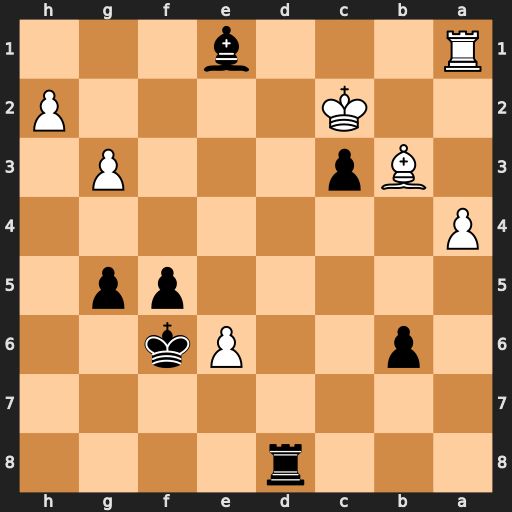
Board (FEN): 3r4/8/1p2Pk2/5pp1/P7/1Bp3P1/2K4P/R3b3
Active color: b
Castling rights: -
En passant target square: -
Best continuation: Rd2+ Kxc3 Rd1+ Kb2 Bc3+ Kxc3 Rxa1